Question: It looks like GitHub only allows merging of branches by making a pull request merging.
Is there a way to merge 'mobile' into 'master' in a single step
I only see this button, which creates a pull request that needs to be merged in a second step:

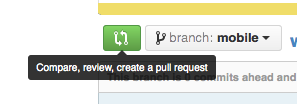
Answer: You can use GitHub Docs' <URL>:
'''
mutation {
mergeBranch(
input: {
repositoryId: "MDEwOlJlcG9zaXRvcwNzI="
base: "master"
head: "cool_feature"
commitMessage: "Shipped cool_feature!"
}
) {
clientMutationId
mergeCommit {
oid
message
}
}
}
'''
Note: You can look up your repository's 'id' by using the <URL> query to search by 'owner' and 'name'.
'''
{
repository(owner: "my-name", name: "my-repo") {
id
}
}
'''